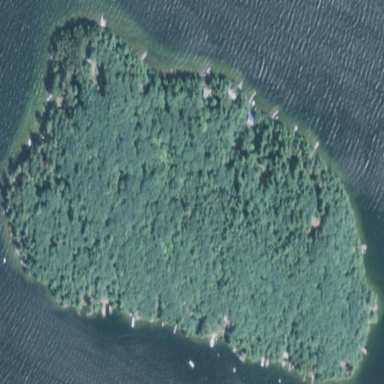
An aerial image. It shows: Islet.